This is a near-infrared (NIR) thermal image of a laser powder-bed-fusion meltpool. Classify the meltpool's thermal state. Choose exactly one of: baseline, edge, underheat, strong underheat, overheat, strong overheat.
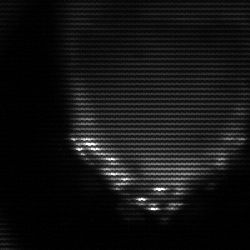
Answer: edge